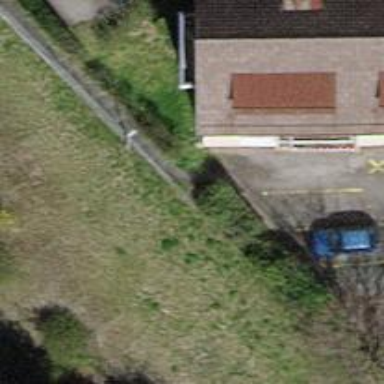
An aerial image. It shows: Set of steps on the road.